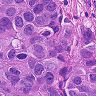
Metastatic tissue present: yes